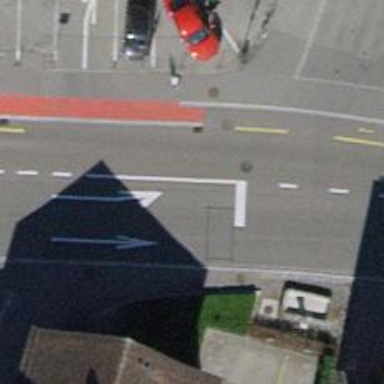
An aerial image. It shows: Primary highway with asphalt surface. There is separate sidewalk on the left with cycle track.